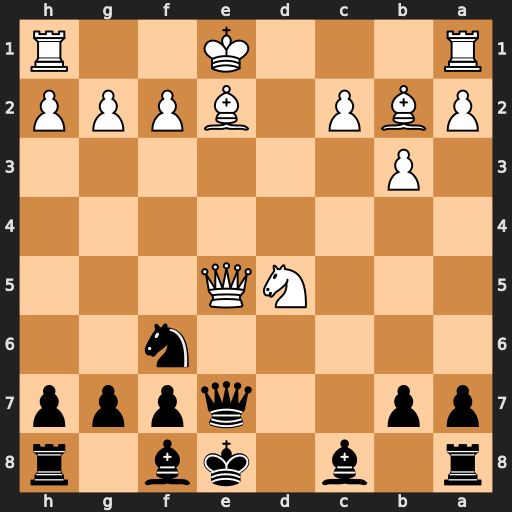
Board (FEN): r1b1kb1r/pp2qppp/5n2/3NQ3/8/1P6/PBP1BPPP/R3K2R
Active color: b
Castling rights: KQkq
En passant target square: -
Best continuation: Qxe5 Bxe5 Nxd5